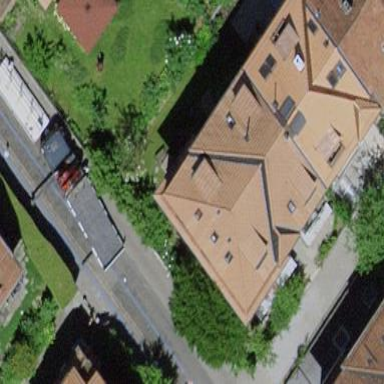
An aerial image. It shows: The apartments building with roof made of roof tiles.